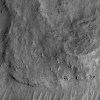
Atmospheric dust classification: not_dusty